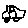
Label: car